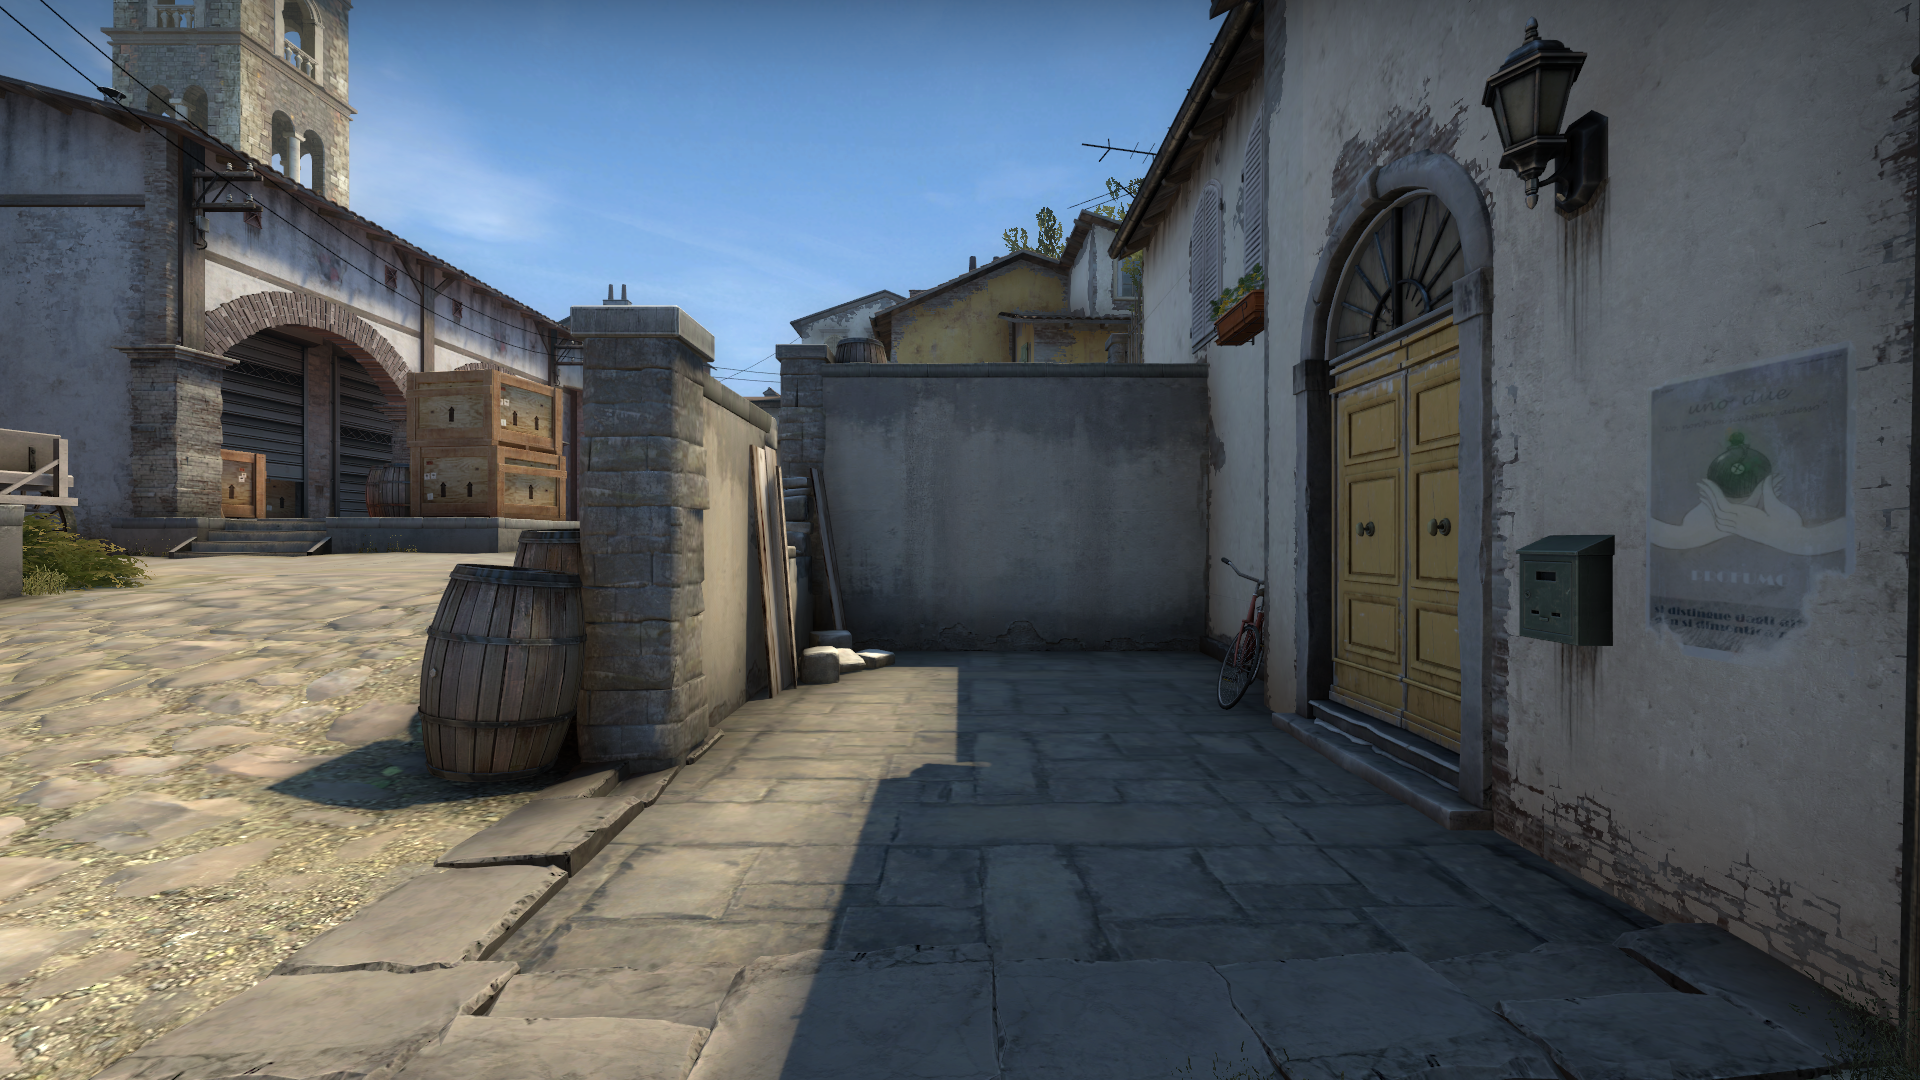
Map: de_inferno